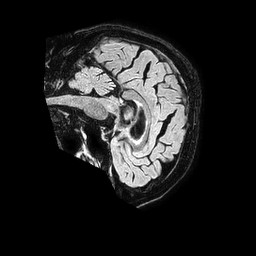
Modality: FLAIR
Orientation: sagittal
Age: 81
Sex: female
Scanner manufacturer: philips
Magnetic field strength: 1.5 T
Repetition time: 4.8 s
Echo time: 0.3 s